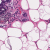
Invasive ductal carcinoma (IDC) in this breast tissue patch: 0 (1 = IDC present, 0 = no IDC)